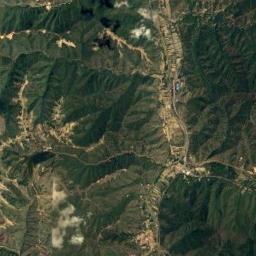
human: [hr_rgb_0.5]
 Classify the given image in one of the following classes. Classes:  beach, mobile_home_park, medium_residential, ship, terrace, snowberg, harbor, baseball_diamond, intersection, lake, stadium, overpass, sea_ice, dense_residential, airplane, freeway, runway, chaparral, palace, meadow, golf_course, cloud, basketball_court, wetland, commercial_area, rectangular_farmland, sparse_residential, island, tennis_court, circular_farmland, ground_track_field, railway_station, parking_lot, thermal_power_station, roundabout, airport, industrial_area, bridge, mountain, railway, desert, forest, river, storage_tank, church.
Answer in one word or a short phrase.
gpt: mountain